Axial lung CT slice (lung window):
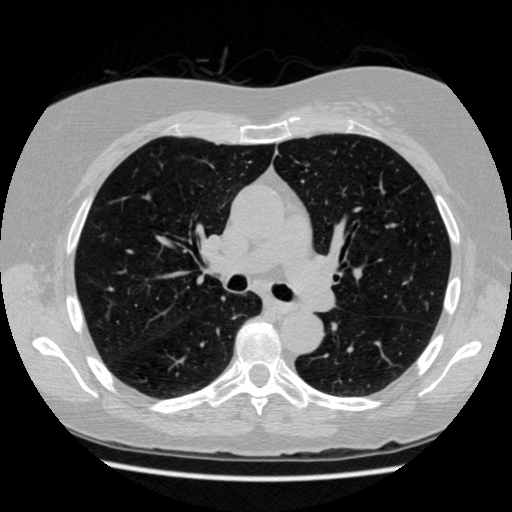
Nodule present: no